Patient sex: M
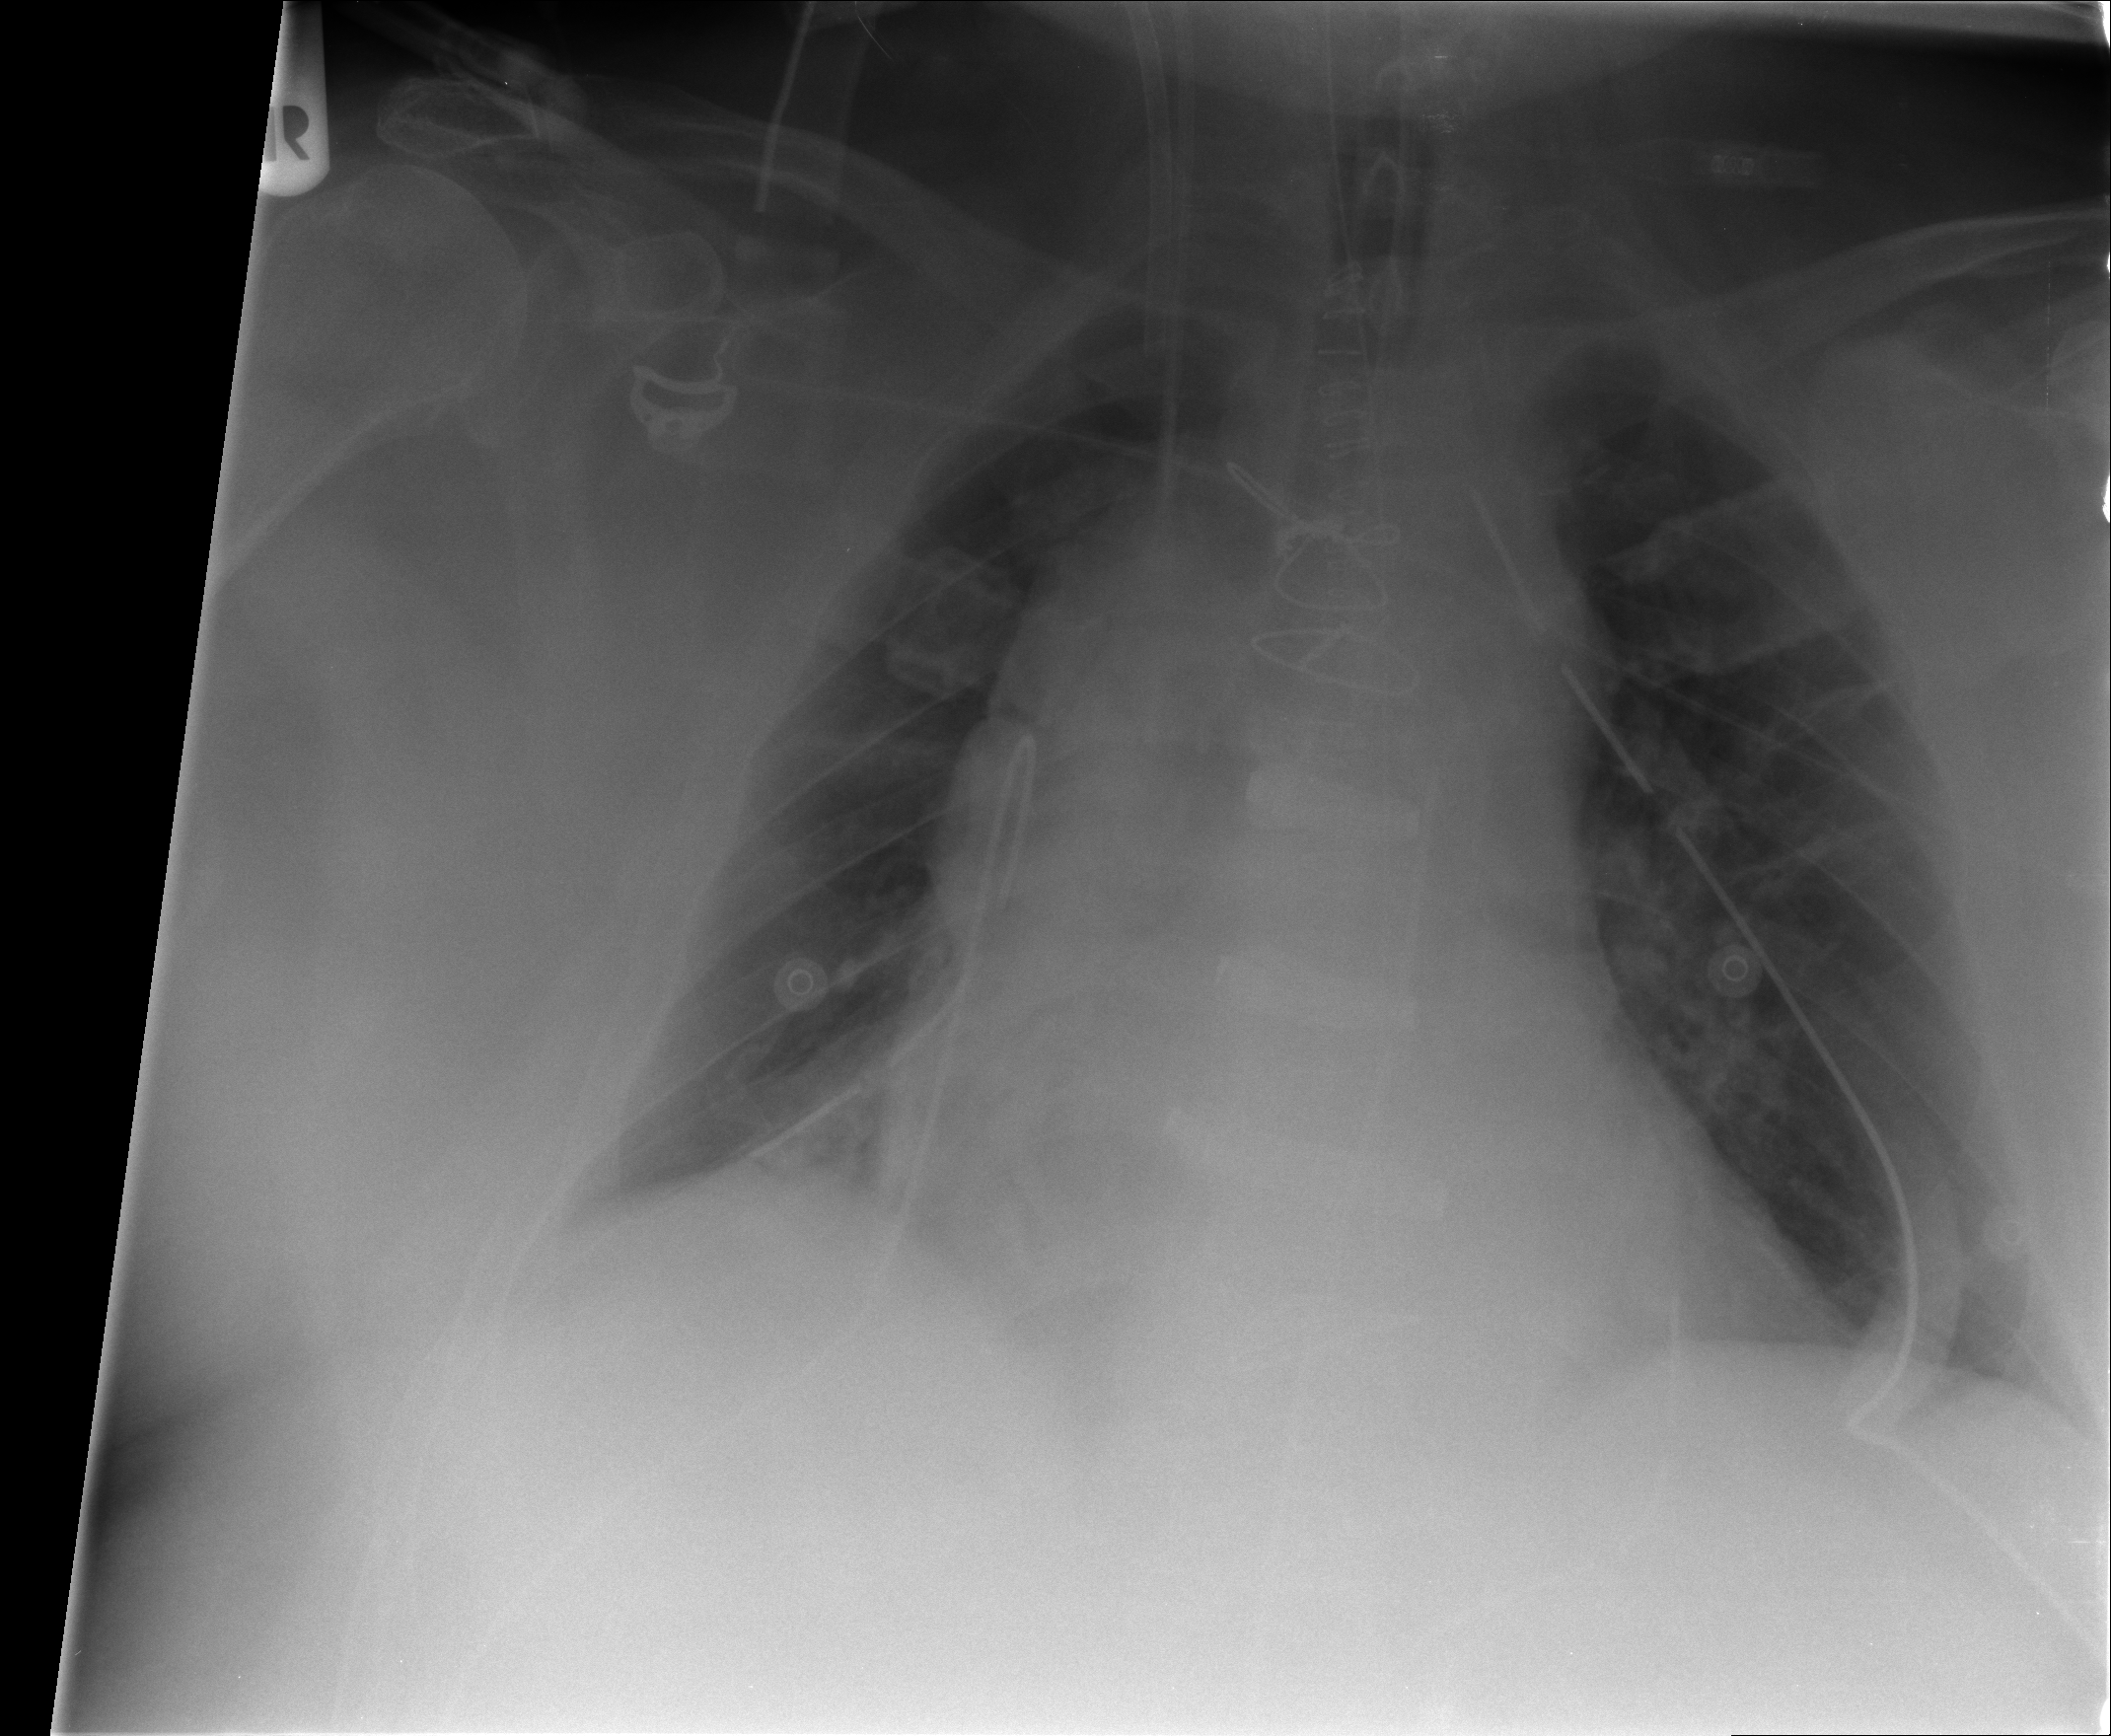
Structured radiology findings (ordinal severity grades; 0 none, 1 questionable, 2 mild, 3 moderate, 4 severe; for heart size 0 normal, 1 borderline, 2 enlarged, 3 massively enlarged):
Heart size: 2
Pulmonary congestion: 0
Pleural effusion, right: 0
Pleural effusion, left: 0
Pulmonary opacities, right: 0
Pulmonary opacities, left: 0
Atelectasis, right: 2
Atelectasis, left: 2